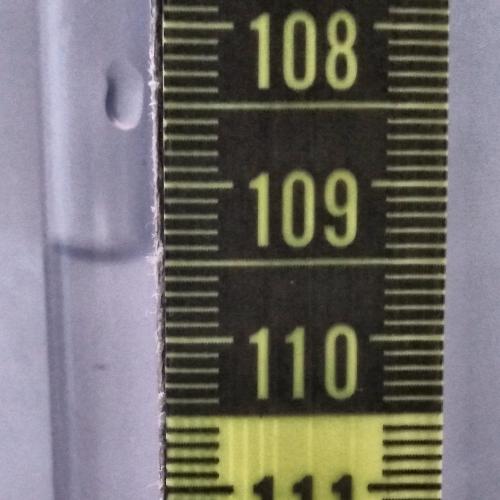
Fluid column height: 109.4 cm